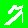
Digit: 7